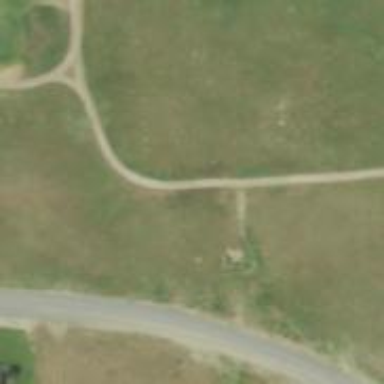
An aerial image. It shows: Path for both road and golf.